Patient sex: M
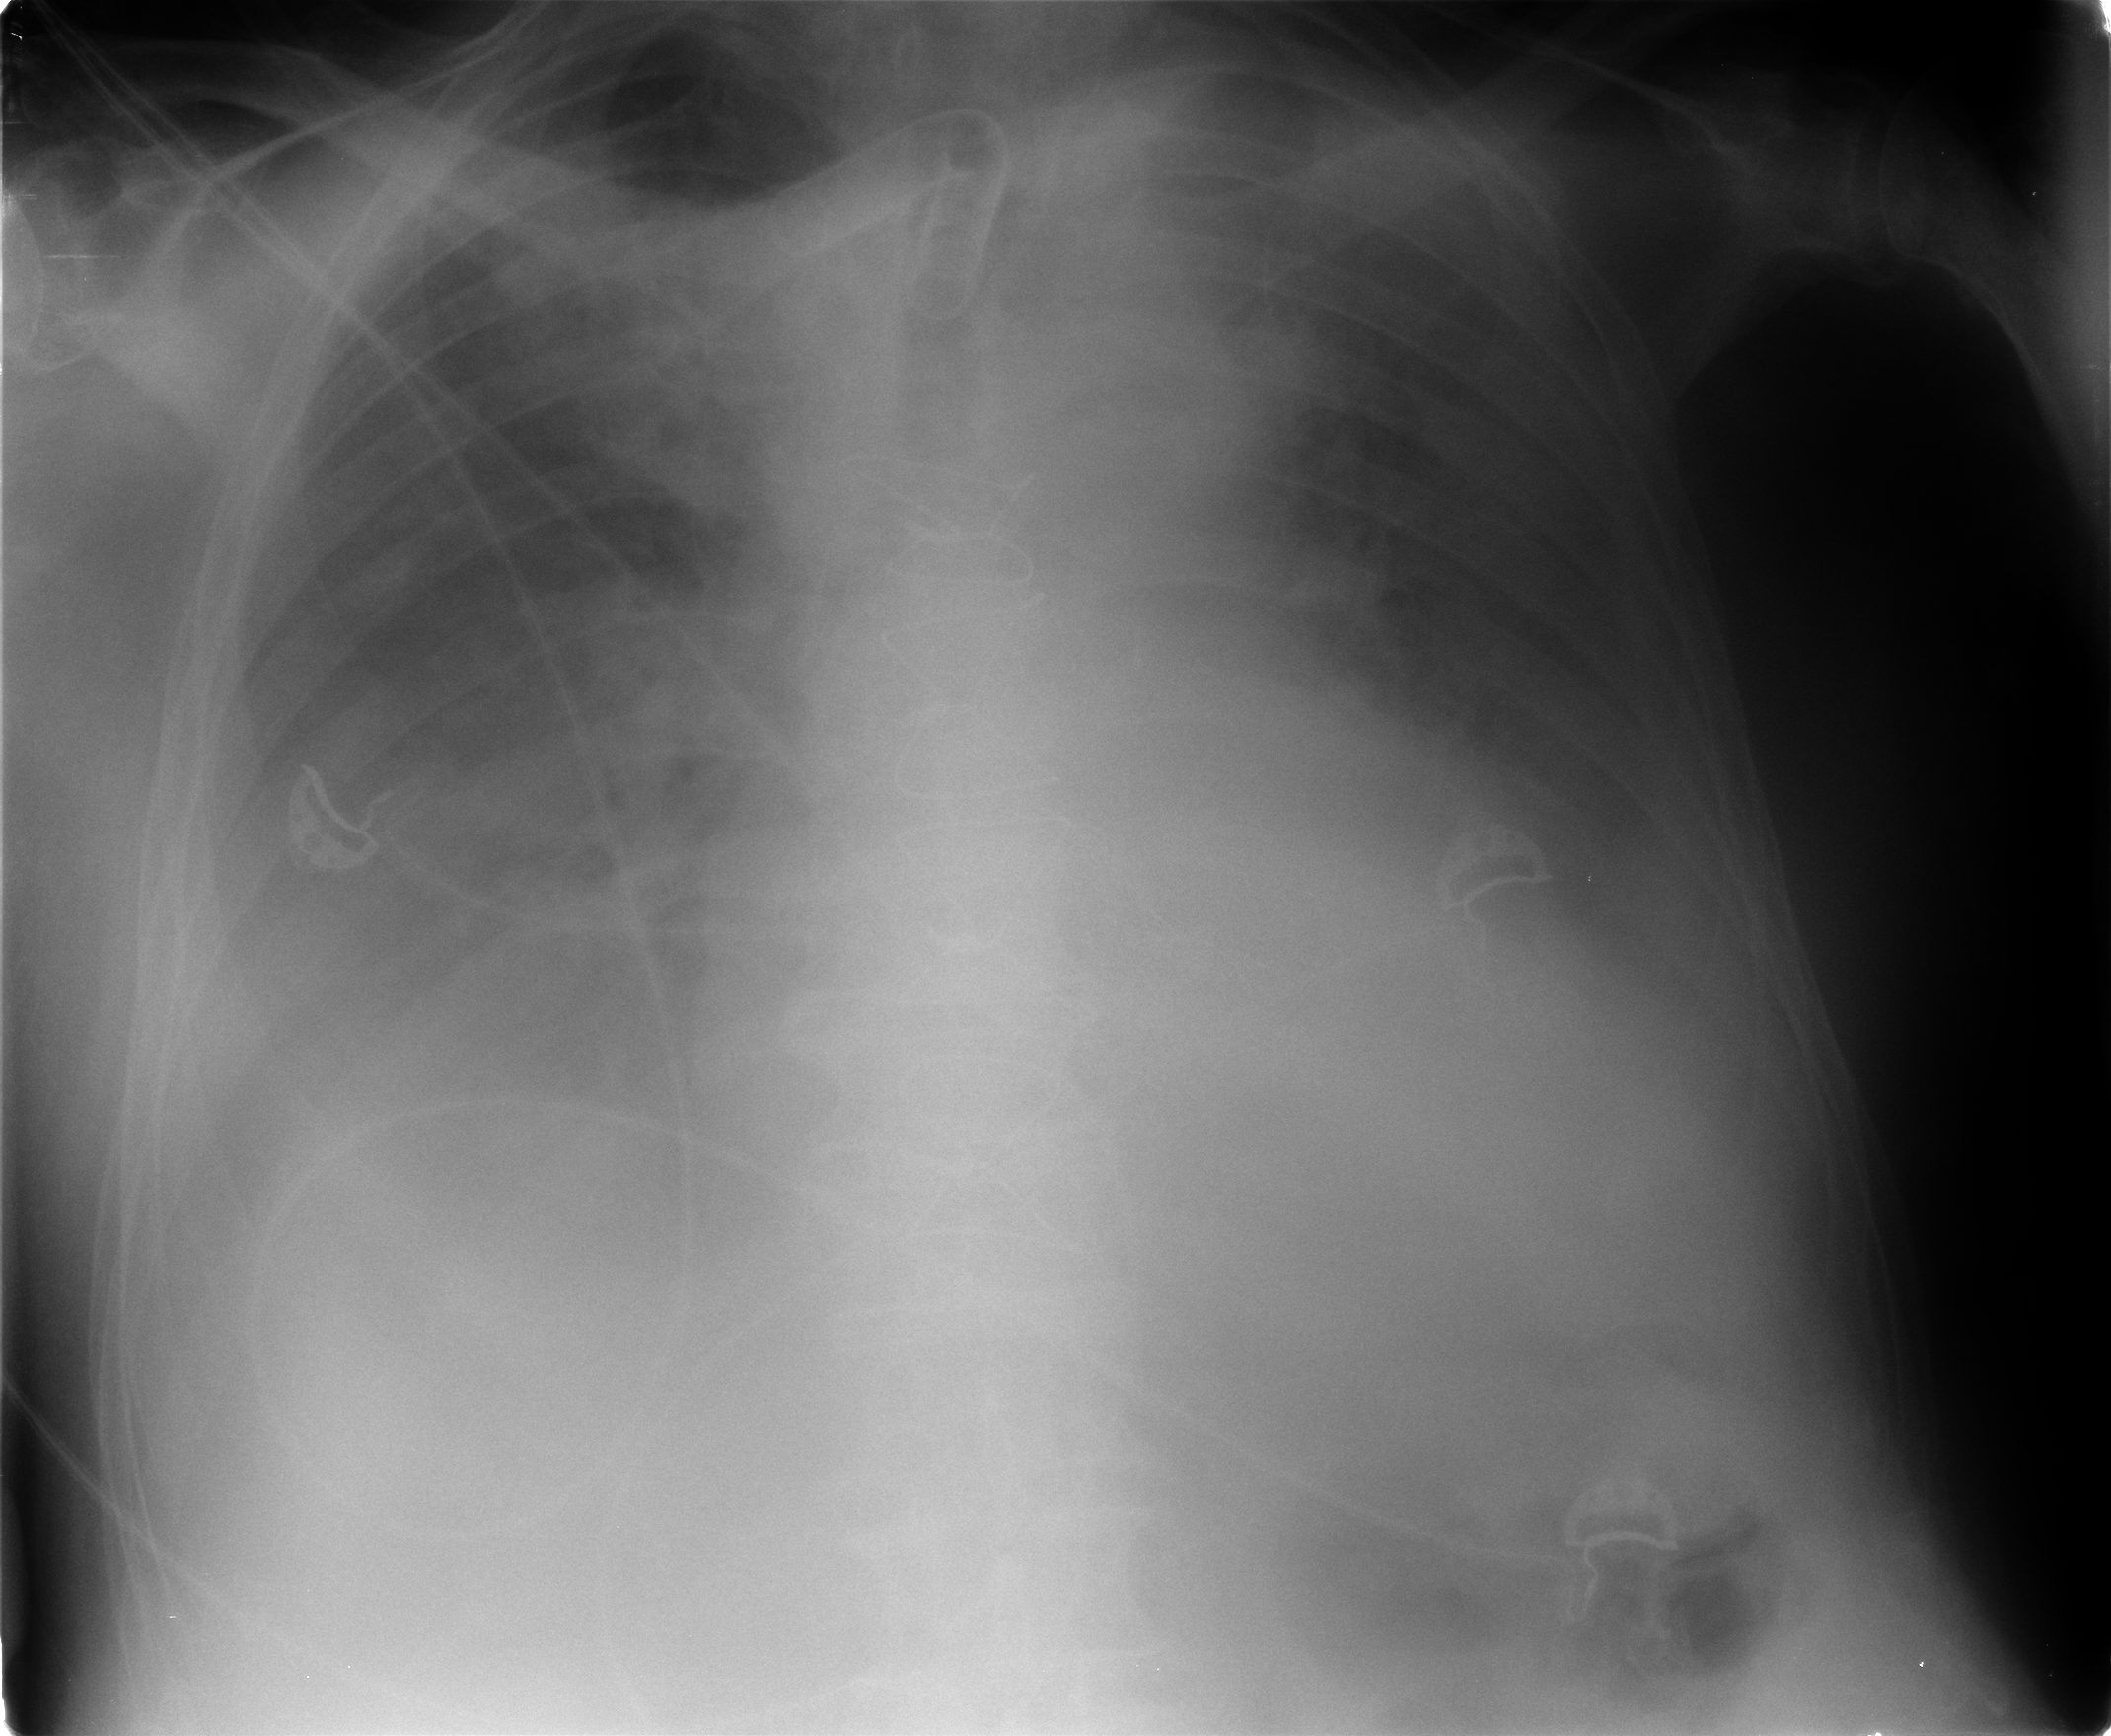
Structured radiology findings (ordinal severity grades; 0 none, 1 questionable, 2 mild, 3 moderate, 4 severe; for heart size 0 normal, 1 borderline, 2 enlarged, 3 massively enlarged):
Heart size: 2
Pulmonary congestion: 2
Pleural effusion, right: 3
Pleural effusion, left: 4
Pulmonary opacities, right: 3
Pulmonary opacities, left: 3
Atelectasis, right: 2
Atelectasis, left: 2